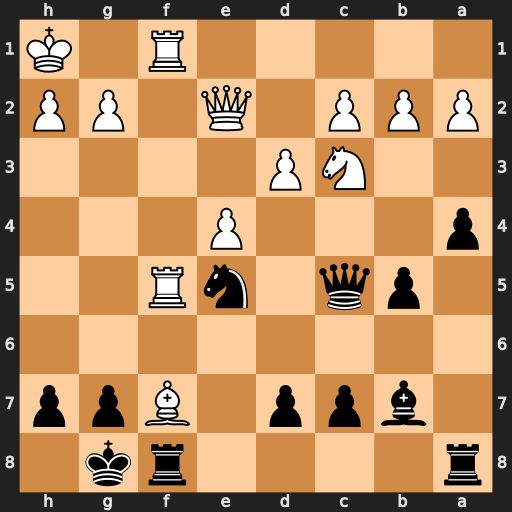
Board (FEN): r4rk1/1bpp1Bpp/8/1pq1nR2/p3P3/2NP4/PPP1Q1PP/5R1K
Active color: b
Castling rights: -
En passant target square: -
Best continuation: Rxf7 Rxf7 Nxf7